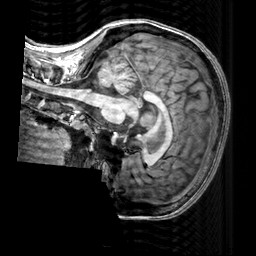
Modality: T1w
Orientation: sagittal
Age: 22
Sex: female
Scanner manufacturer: siemens
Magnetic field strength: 3 T
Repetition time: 2.3 s
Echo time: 0.00303 s